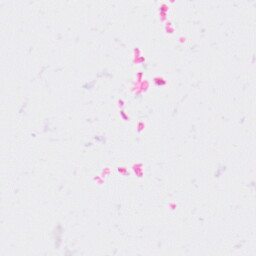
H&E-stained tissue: Kidney